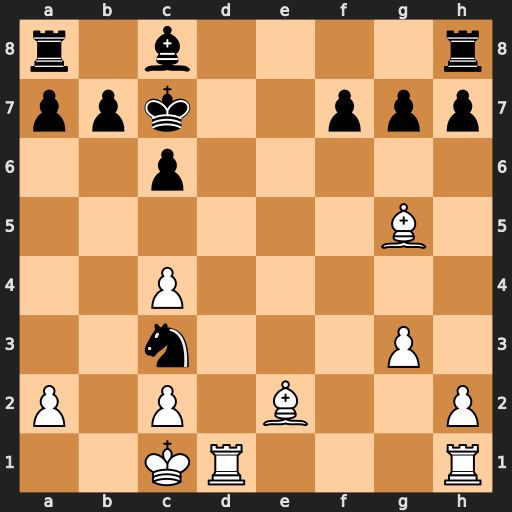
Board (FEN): r1b4r/ppk2ppp/2p5/6B1/2P5/2n3P1/P1P1B2P/2KR3R
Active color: w
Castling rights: -
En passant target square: -
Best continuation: Bf4+ Kb6 c5+ Kxc5 Be3+